Field crop: maize
Growth stage: 2
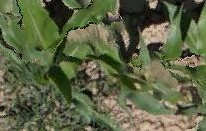
Species: maize